Question: So I have created a subclass of 'UITableViewController' and set the delegate and datasource to itself. But still the methods like 'cellForRowAtIndexPath' and 'numberOfRowsInSection' never get called.My 'numberOfSectionsInTableView' return 1 everytime.
This is how viewDidLoad() looks like
'''
- (void)viewDidLoad {
[super viewDidLoad];
NSMutableArray* list = [[NSMutableArray alloc] init];
self.tableView = [[UITableView alloc] init];
self.tableView.delegate = self;
self.tableView.dataSource = self;
self.actionList = list;
self.clearsSelectionOnViewWillAppear = NO;
self.contentSizeForViewInPopover = CGSizeMake(320.0, 400.0);
[self.actionList addObject:@"t1"];
[self.actionList addObject:@"t2"];
}
'''
When I try to load this in a popover all I get is a blank popover.

I have spent a lot of time on this. Please help me out.
EDIT: .m file
// KLActionsViewController.m
#import "KLActionsViewController.h"
'''
@interface KLActionsViewController ()
@end
@implementation KLActionsViewController
@synthesize actionList,delegate;
//- (id)initWithNibName:(NSString *)nibNameOrNil bundle:(NSBundle *)nibBundleOrNil
//{
// self = [super initWithNibName:nibNameOrNil bundle:nibBundleOrNil];
// if (self) {
// // Custom initialization
// }
// return self;
//}
//- (void)loadView
//{
//
//}
- (void)viewDidLoad {
[super viewDidLoad];
NSMutableArray* list = [[NSMutableArray alloc] init];
self.tableView = [[UITableView alloc] initWithFrame:CGRectMake(0, 0, 320.0, 100.0) style:UITableViewStyleGrouped];
self.tableView.delegate = self;
self.tableView.dataSource = self;
self.actionList = list;
self.clearsSelectionOnViewWillAppear = NO;
self.contentSizeForViewInPopover = CGSizeMake(320.0, 200.0);
[self.actionList addObject:@"t1"];
[self.actionList addObject:@"t2"];
[self.tableView reloadData];
}
- (NSInteger)numberOfSectionsInTableView:(UITableView *)tableView
{
NSLog(@"in number of section");
return 1;
}
- (UITableViewCell *)cellForRowAtIndexPath:(NSIndexPath *)indexPath
{
static NSString *CellIdentifier = @"Cell";
UITableViewCell *cell = [self.tableView dequeueReusableCellWithIdentifier:CellIdentifier];
if (cell == nil) {
cell = [[UITableViewCell alloc] initWithStyle:UITableViewCellStyleDefault reuseIdentifier:CellIdentifier];
}
NSString* lab = [self.actionList objectAtIndex:indexPath.row];
// NSLog(lab);
NSLog(@"here in there");
cell.textLabel.text = lab;
return cell;
}
- (NSInteger)numberOfRowsInSection:(NSInteger)section
{
NSLog(@"Total entries : %i ",[self.actionList count]);
return [self.actionList count];
}
- (void)tableView:(UITableView *)tableView didSelectRowAtIndexPath:(NSIndexPath *)indexPath
{
if (self.delegate != nil) {
[self.delegate actionSelected:indexPath.row];
}
}
- (void)viewDidUnload
{
[super viewDidUnload];
self.actionList = nil;
self.delegate = nil ;
// Release any retained subviews of the main view.
}
- (BOOL)shouldAutorotateToInterfaceOrientation:(UIInterfaceOrientation)interfaceOrientation
{
return (interfaceOrientation == UIInterfaceOrientationPortrait);
}
@end
'''
The .h file
'''
#import <UIKit/UIKit.h>
@protocol KLActionsViewControllerDelegate
- (void)actionSelected:(NSInteger)index;
@end
@interface KLActionsViewController : UITableViewController <UITableViewDataSource,UITableViewDelegate>
@property (nonatomic, retain) NSMutableArray* actionList;
@property (nonatomic, assign) id<KLActionsViewControllerDelegate> delegate;
@end
'''
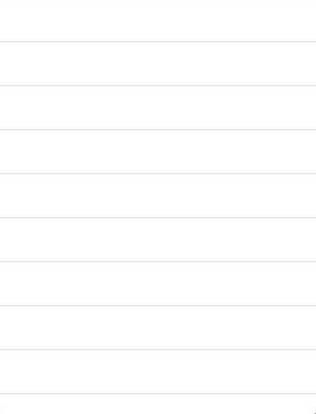
Answer: If you are extending the 'UITableViewController' it already creates 'UITableView' instance at viewDidLoad. Try to set a breakpoint there and check it in debugger console:
'''
po [self view]
'''
Therefore you should not create the 'UITableView' instance by yourself at this point. If you need a custom init of the table view you should do it earlier
EDIT
From the documentation:
<URL>
<URL>
'''
- (void)loadView // <-- NOT VIEW DID LOAD!
{
UITableView *tableView = [[UITableView alloc] initWithFrame:[[UIScreen mainScreen] applicationFrame]
style:UITableViewStylePlain];
tableView.autoresizingMask = UIViewAutoresizingFlexibleHeight|UIViewAutoresizingFlexibleWidth;
tableView.delegate = self;
tableView.dataSource = self;
[tableView reloadData];
self.view = tableView;
[tableView release];
}
'''